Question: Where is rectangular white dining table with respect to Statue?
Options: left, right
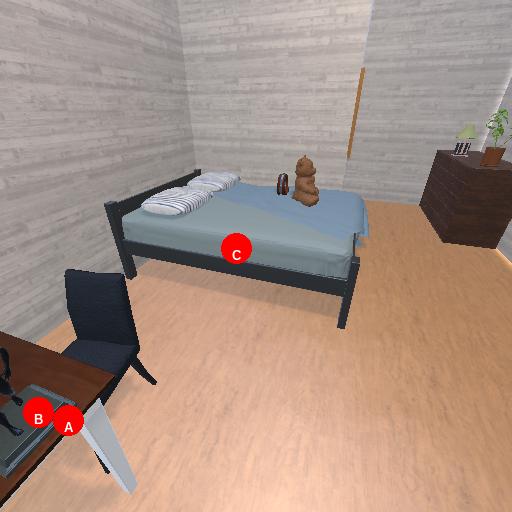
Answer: left